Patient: sex M, age 55
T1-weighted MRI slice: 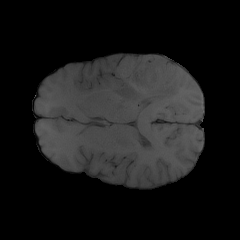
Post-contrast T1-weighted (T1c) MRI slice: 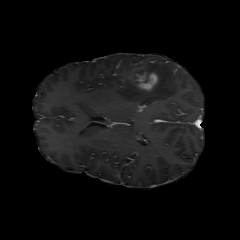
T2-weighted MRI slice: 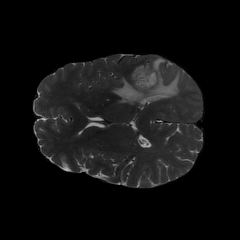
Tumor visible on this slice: yes
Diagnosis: Glioblastoma, IDH-wildtype
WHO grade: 4